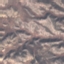
Land use / land cover: HerbaceousVegetation